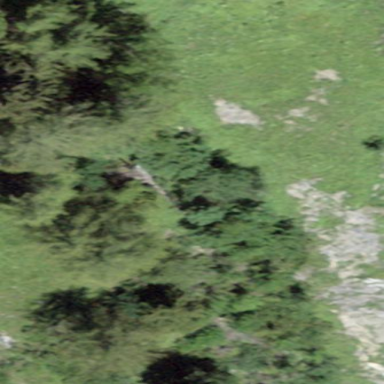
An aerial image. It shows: Forest area.